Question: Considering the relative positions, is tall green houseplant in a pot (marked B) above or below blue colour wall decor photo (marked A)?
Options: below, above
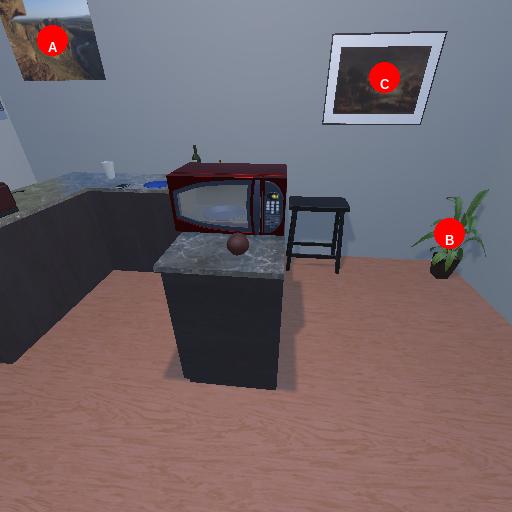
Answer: below